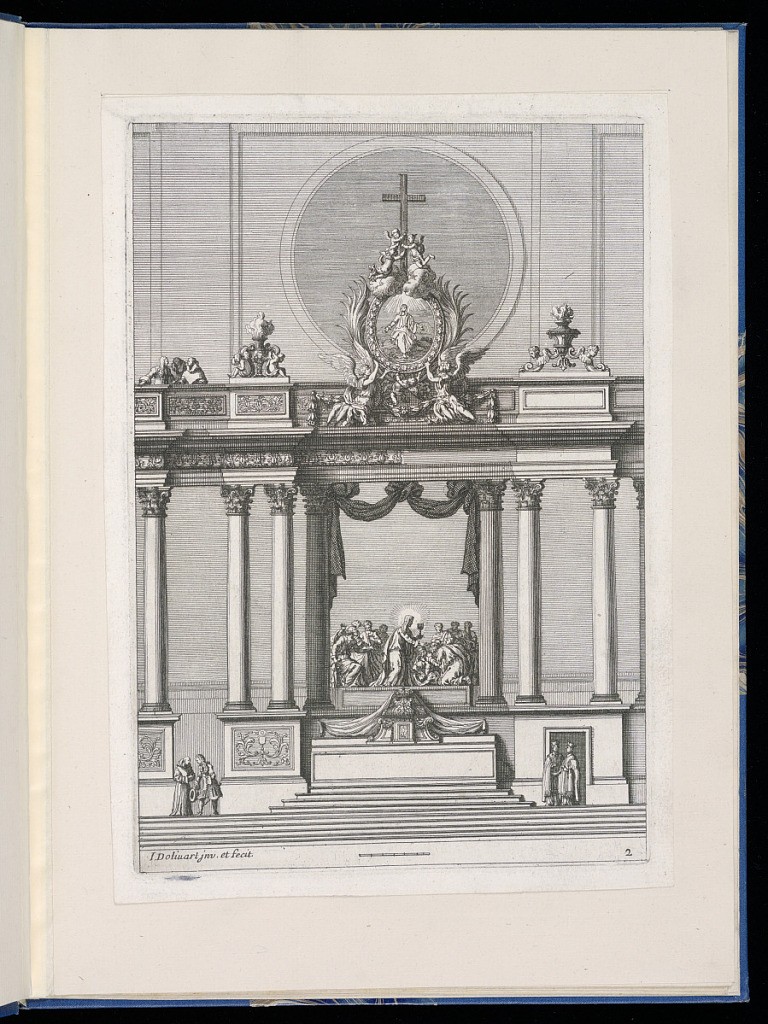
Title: Design for an Altar
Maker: Juan Dolívar, Spanish, active in France, 1641–1692
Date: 1690
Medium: Etching on paper
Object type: Print
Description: Design for an ecclesiastical altar in the form of a colonnade with stairs leading up to a central sculpted group including the central figure of Jesus holding a chalice. Atop the colonnade, a roundel with the figure of Jesus flanked by angels, palm leaves, clouds, and a cross. The altar features friezes, flaming vase finials, and sculpted moldings with scrolling leaves and festoons. There are figures standing in the doorways flanking the stairs on the ground level and a few figures on the balcony level above. There is a scale below. The plate is signed and numbered.